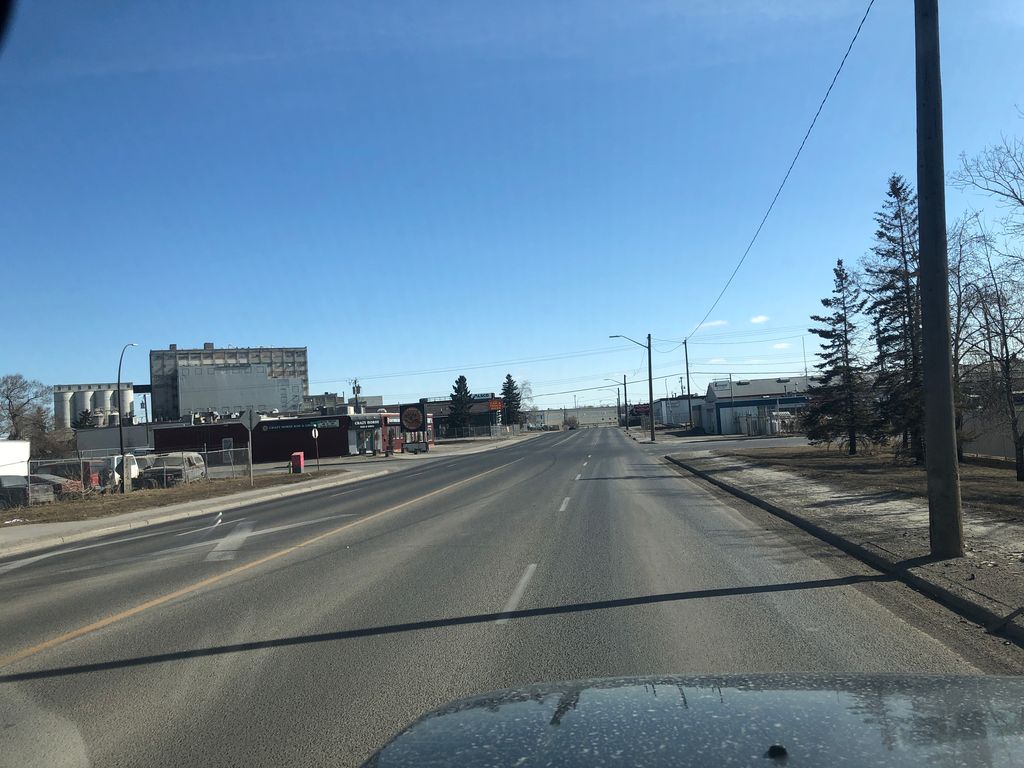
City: calgary